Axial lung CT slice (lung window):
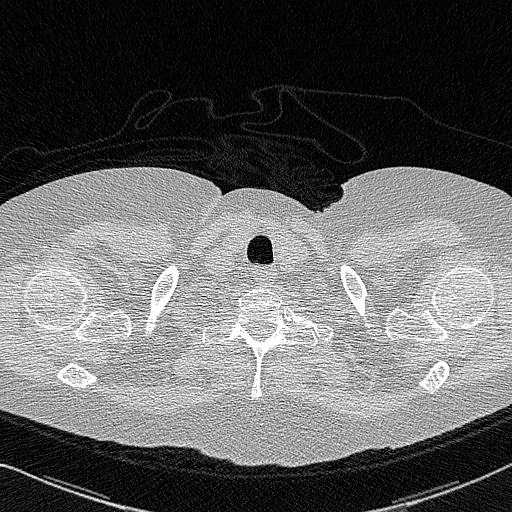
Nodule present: no